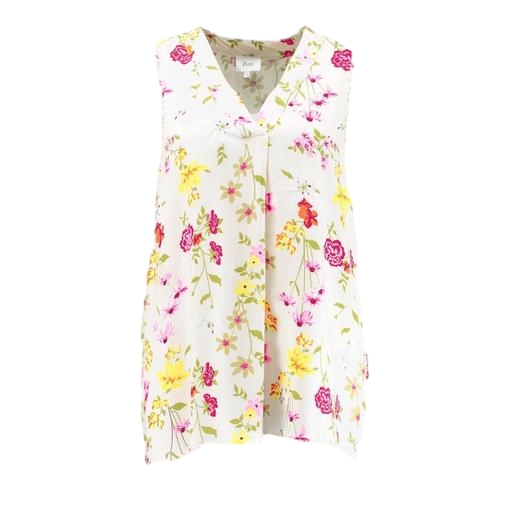
sleeveless floral-print shirt, white sleeveless floral blouse, sleeveless floral-print top, white background